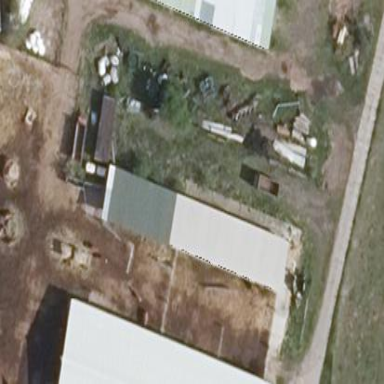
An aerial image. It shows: Farm auxiliary building with multiple parts.